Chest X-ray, PA view. Patient: 31 years old, sex F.
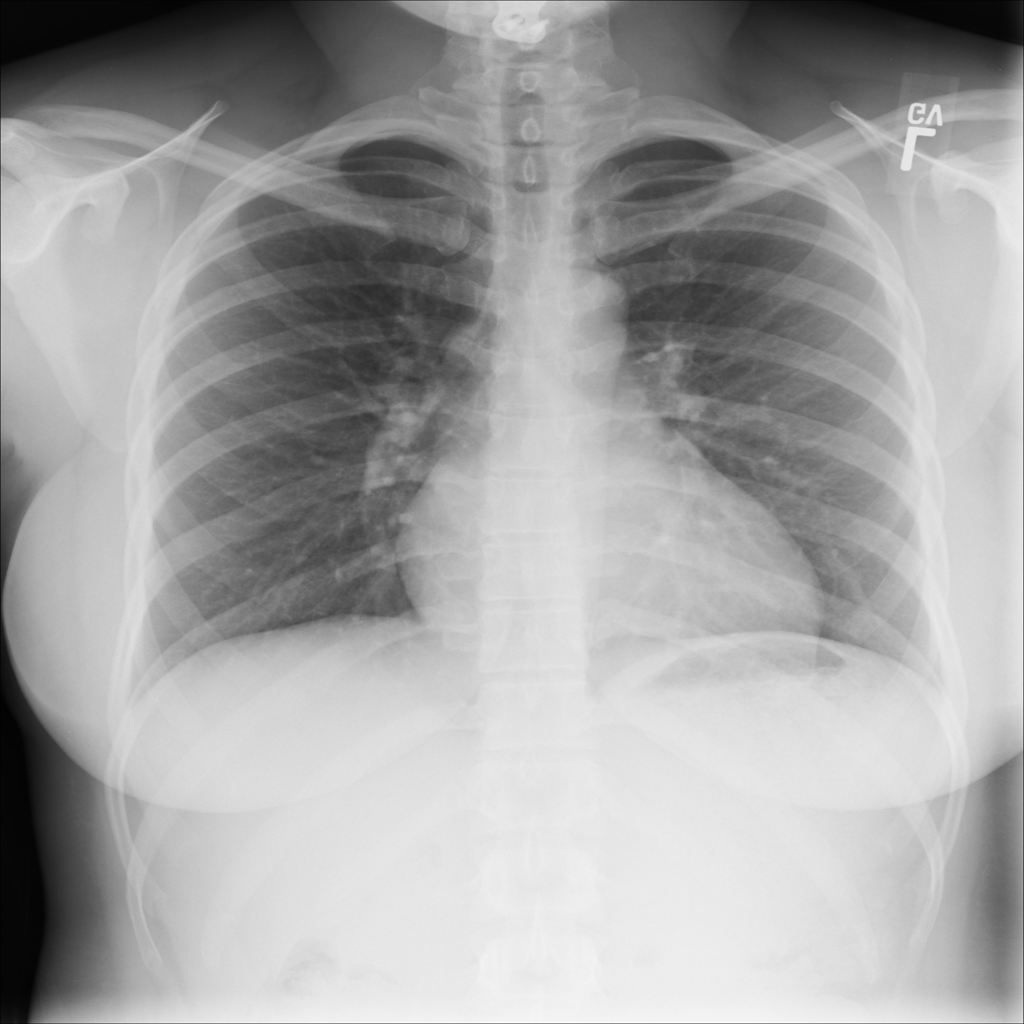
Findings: No Finding